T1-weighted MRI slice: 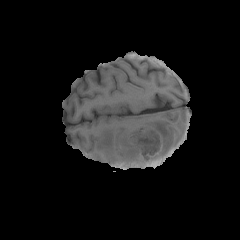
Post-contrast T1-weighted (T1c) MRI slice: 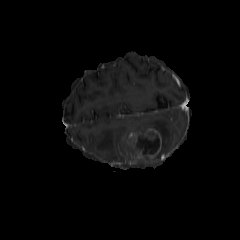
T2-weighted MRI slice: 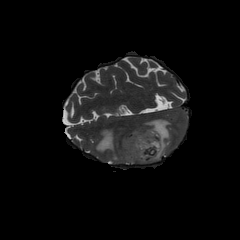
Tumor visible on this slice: yes